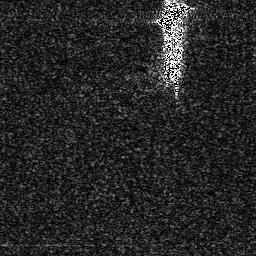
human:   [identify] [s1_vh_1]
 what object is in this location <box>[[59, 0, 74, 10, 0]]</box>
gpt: <ref>1 medium ship at the top</ref>